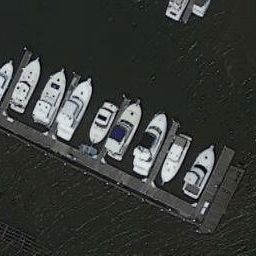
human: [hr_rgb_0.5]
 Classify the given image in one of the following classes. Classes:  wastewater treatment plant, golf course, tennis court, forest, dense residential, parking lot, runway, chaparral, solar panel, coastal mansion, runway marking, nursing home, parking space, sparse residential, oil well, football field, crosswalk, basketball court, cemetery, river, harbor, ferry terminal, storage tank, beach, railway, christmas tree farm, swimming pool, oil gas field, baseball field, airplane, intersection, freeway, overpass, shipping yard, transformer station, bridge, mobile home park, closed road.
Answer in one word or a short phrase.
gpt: harbor